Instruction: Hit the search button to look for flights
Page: home
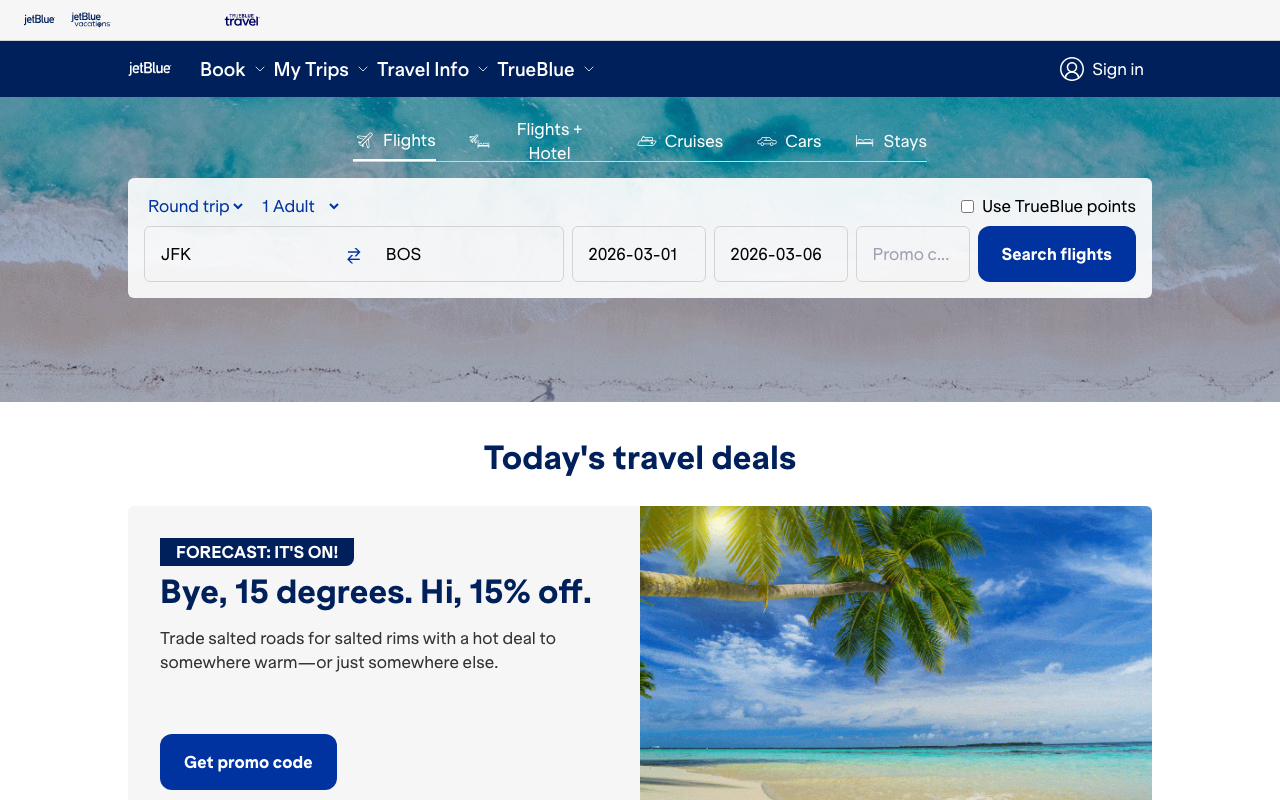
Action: click